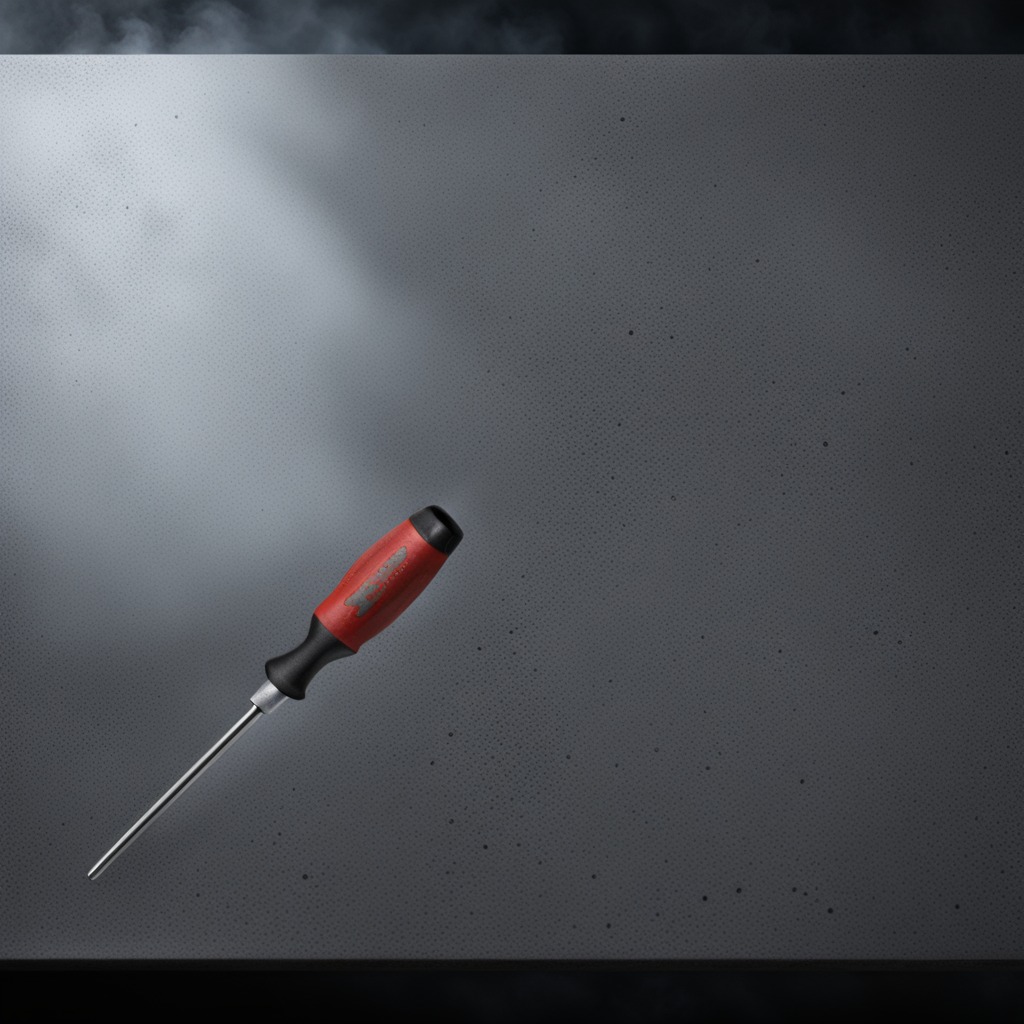
A screwdriver lies on a clean granite table inside a workshop at night dim ambient light soft shadows worn but